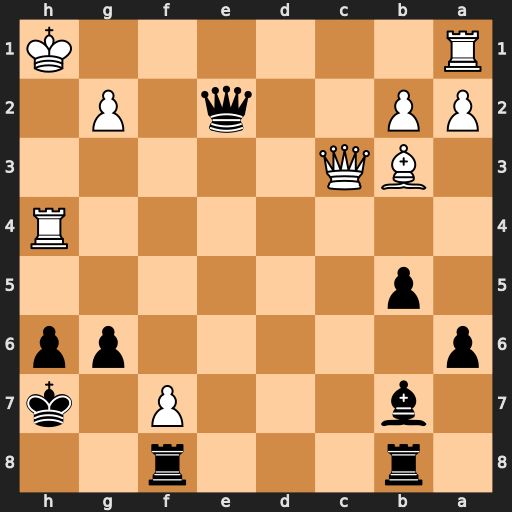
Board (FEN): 1r3r2/1b3P1k/p5pp/1p6/7R/1BQ5/PP2q1P1/R6K
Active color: b
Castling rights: -
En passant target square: -
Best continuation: Qxg2#